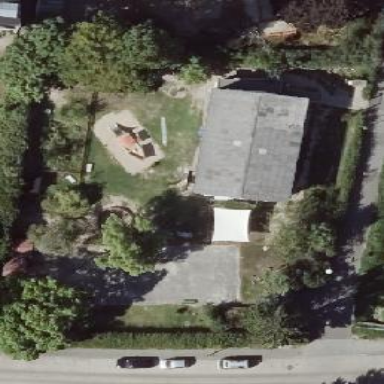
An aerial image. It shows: Kindergarten.